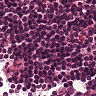
Metastatic tissue present: no